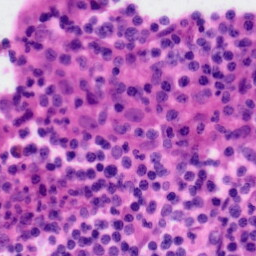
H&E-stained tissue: Tonsil